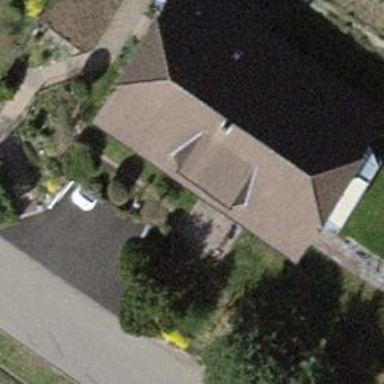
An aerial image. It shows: Detached building.